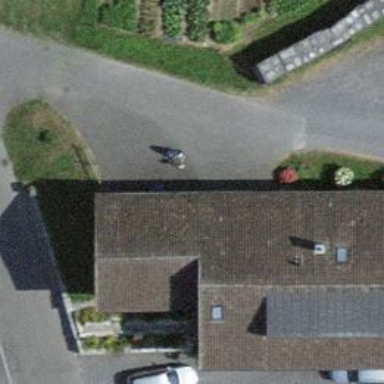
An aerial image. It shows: Farm shop.